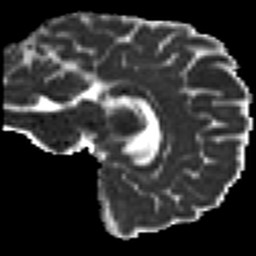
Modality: MD
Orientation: sagittal
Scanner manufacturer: siemens
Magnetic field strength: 3 T
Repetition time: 7.8 s
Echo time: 0.09 s